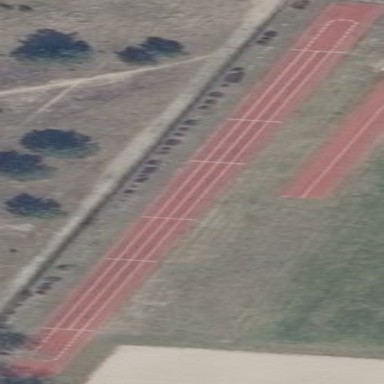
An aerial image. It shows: Track located within leisure land area.